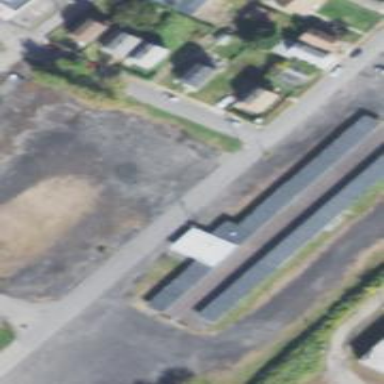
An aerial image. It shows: View of roof of building.